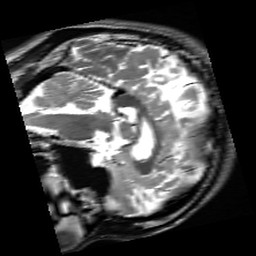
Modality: inplaneT2
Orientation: sagittal
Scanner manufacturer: siemens
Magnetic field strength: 3 T
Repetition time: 7.02 s
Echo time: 0.069 s